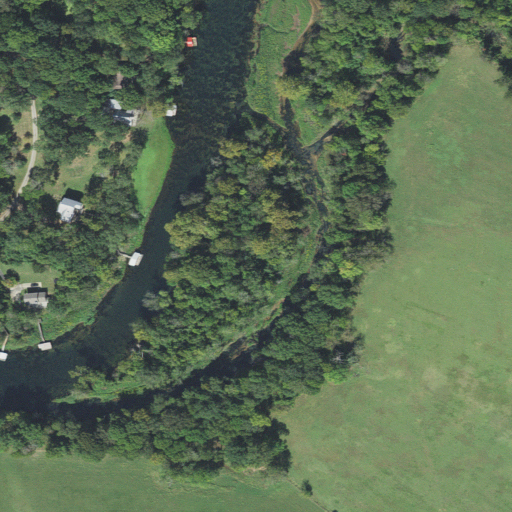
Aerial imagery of island in Arkansas named Betsys Island containing pasture, deciduous forest, woody wetlands, open water, mixed forest, open development, herbaceous wetlands, and low intensity development